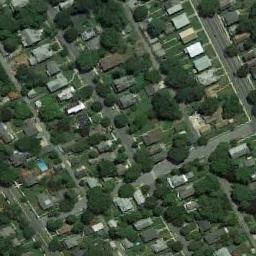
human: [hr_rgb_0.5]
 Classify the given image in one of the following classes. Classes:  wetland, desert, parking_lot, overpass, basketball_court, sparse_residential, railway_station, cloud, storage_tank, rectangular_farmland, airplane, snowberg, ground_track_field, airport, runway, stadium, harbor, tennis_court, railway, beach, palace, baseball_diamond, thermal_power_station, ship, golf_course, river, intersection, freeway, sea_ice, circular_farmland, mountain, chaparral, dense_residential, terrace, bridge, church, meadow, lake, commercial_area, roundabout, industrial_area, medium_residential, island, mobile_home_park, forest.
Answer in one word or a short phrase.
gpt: dense_residential